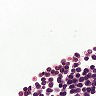
Metastatic tissue present: no